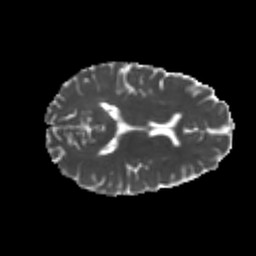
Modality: MD
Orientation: axial
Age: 22
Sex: female
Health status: healthy
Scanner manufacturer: philips
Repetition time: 7.384 s
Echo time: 0.08599 s